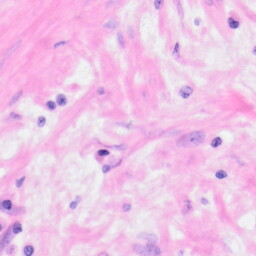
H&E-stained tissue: Kidney